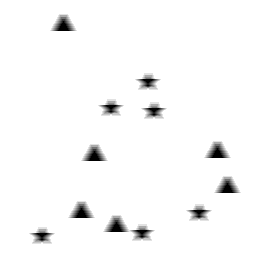
Squares: 0
Triangles: 6
Stars: 6
Total shapes: 12